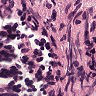
Metastatic tissue present: no